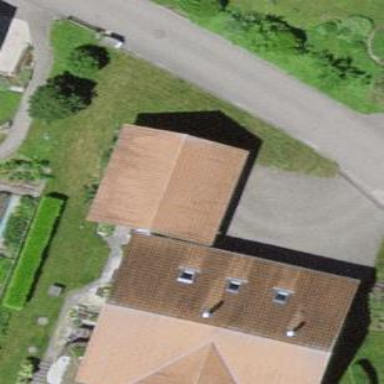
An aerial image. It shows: Garage building.